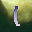
Label: 1